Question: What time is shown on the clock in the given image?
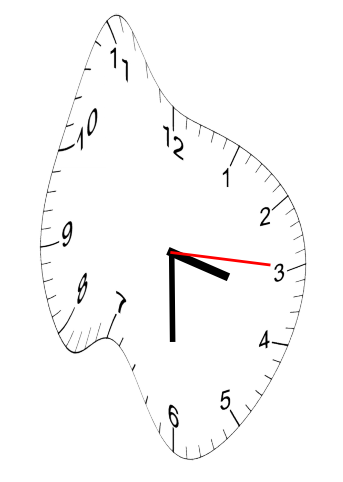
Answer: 03:30:15